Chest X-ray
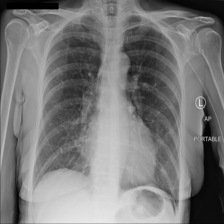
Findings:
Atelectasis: negative
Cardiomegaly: negative
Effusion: negative
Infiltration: negative
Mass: negative
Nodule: negative
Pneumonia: negative
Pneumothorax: negative
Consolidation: negative
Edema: negative
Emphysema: negative
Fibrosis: negative
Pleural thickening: negative
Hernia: negative